Question: i'm trying to present a 'UITableViewController' when a collectionViewCell is tapped. i've done this by using the didSelectItemAtIndexPath. When i press a collectionView Nothing happens and after i've pressed the UI is blocked and i cant do anything. No errors/log messages are shown. Why wont it present the viewController and why no error messages?
UITableViewController interfaceBuilder:

'''
-(void)collectionView:(UICollectionView *)collectionView didSelectItemAtIndexPath:(NSIndexPath *)indexPath
{
UIStoryboard *storyboard = [UIStoryboard storyboardWithName:@"Main" bundle:nil];
HomeProfileViewController *hpvc = [storyboard instantiateViewControllerWithIdentifier:@"NavProfile"];
hpvc.idString= [[homesDic objectAtIndex:indexPath.item] objectForKey:@"idString"];
hpvc.imageArray = [[NSMutableArray alloc]init];
hpvc.imageArray = [imageDic objectAtIndex:indexPath.item];
[self presentViewController:hpvc animated:YES completion:nil];
}
'''
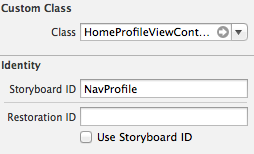
Answer: My best guess is that storyBoard is taking time to load. Maintain an instance level storyBoard object and do a lazy instantiation at 'didSelectItemAtIndexPath'.
Lazy instantiation code:
'''
- (UIStoryboard *)storyboard: {
if (!_storyboard) {
_storyboard = [UIStoryboard storyboardWithName:@"Main" bundle:nil];
}
return _storyboard;
}
'''
And in your 'didSelectItemAtIndexPath',
'''
UIStoryboard *storyboard = [self storyboard];
'''
Again, this is my best guess. It is only deduced from the given code.